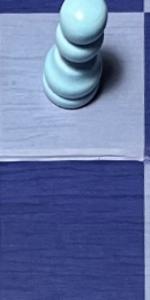
Label: Empty